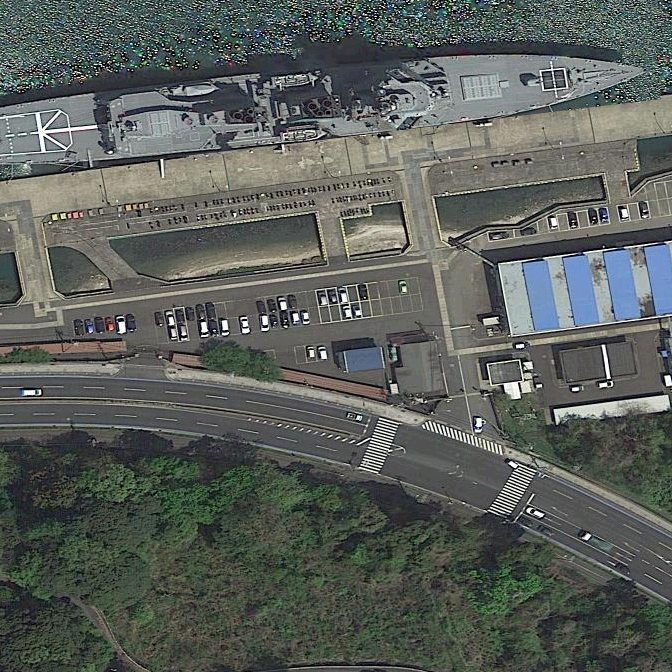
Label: Atago-class_destroyer